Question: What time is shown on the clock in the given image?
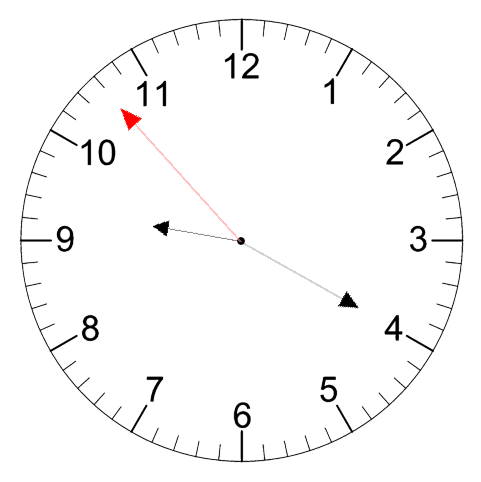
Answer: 09:19:53